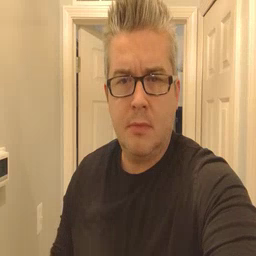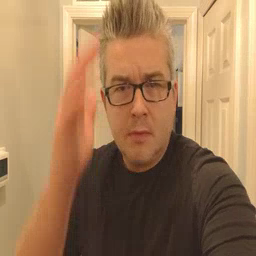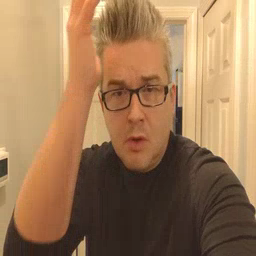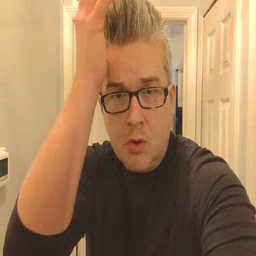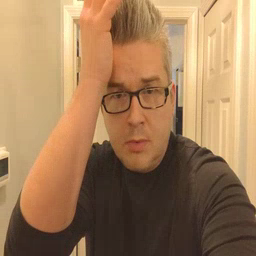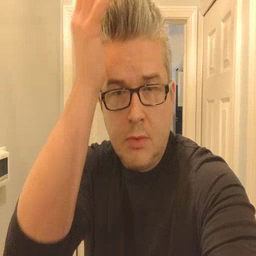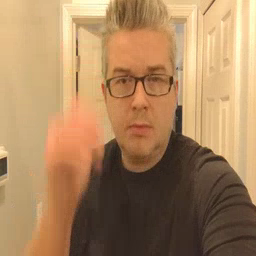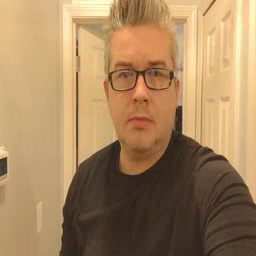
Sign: garbage